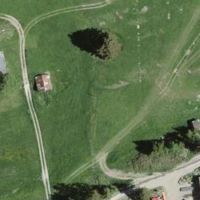
EUNIS habitat code: 23
Species observed at this site:
Astrantia major
Sorbus aucuparia